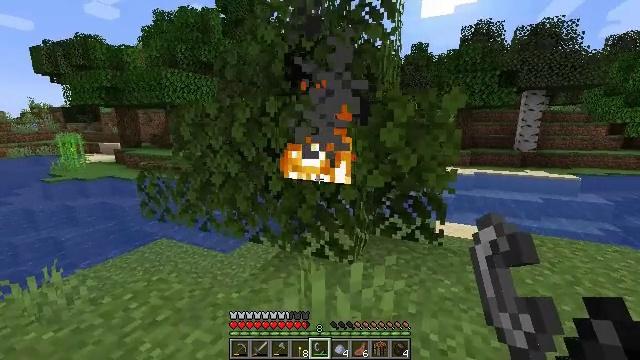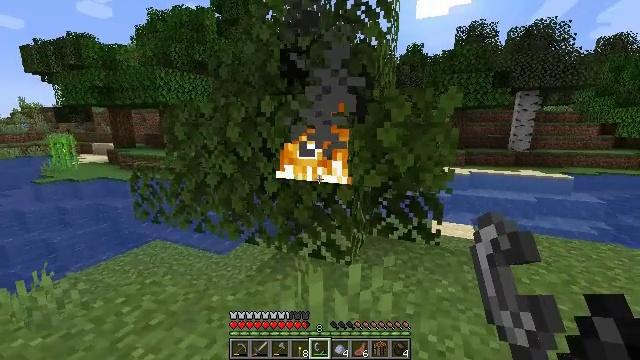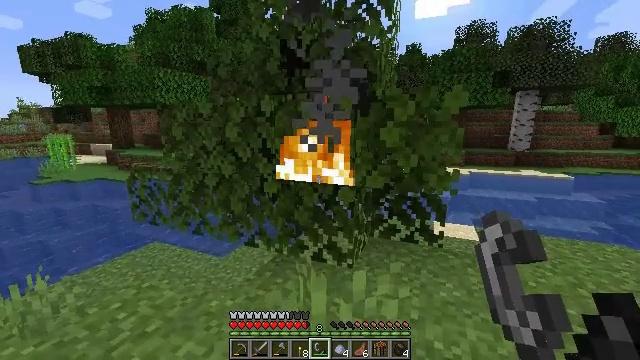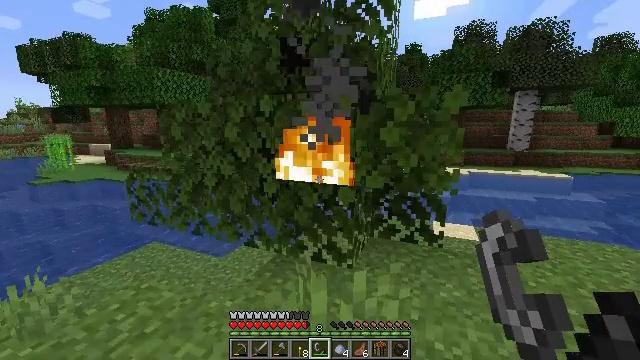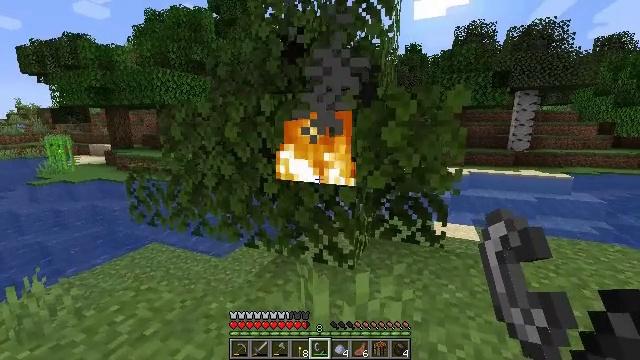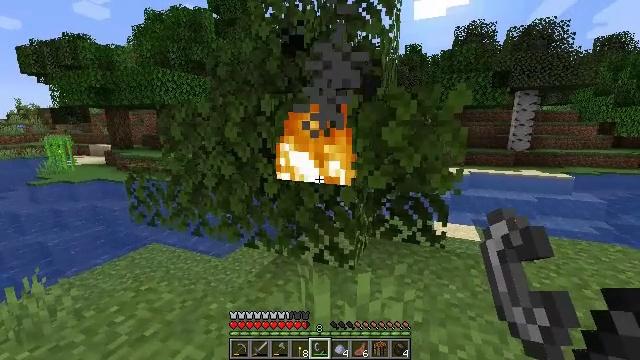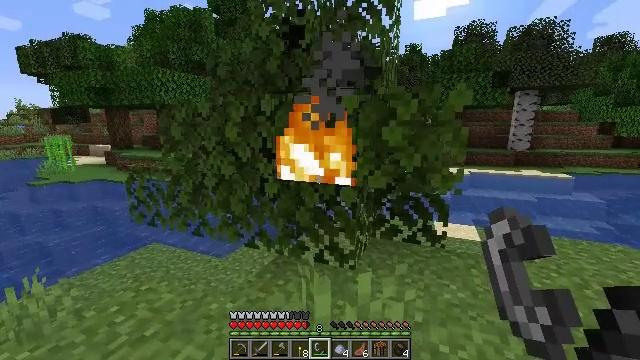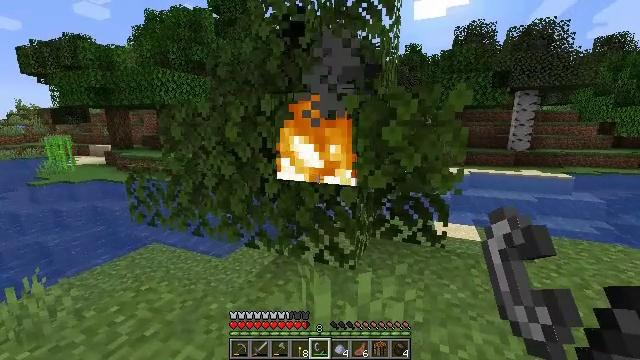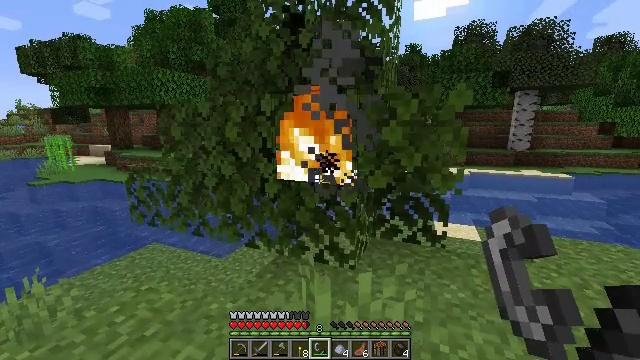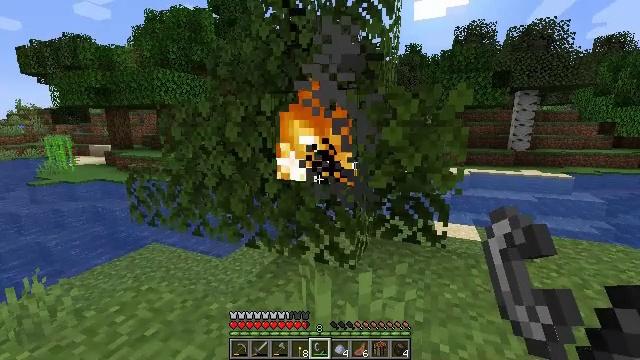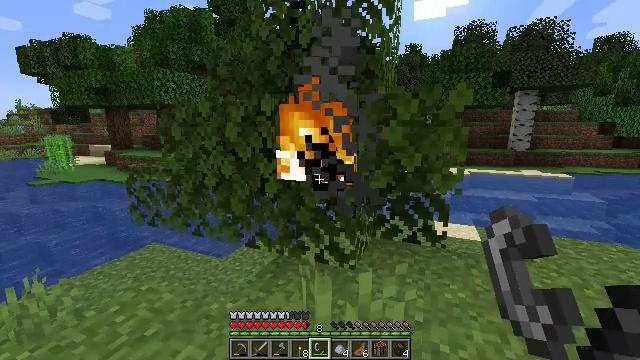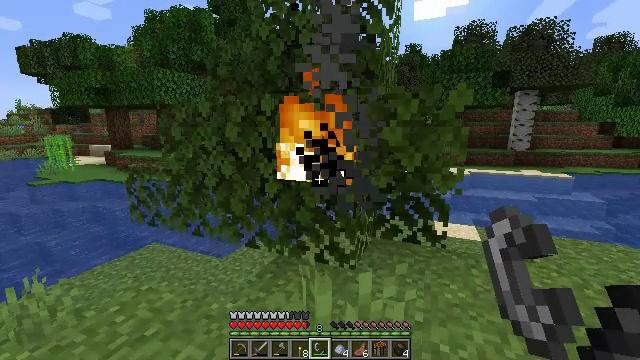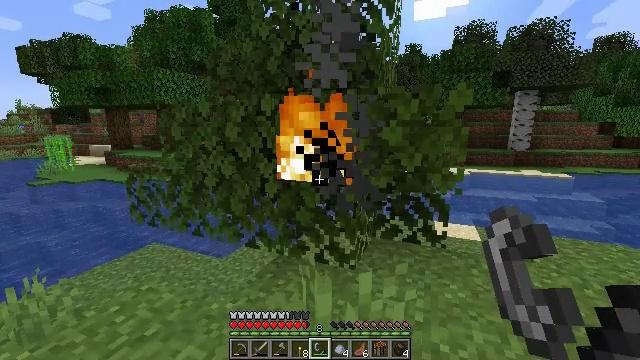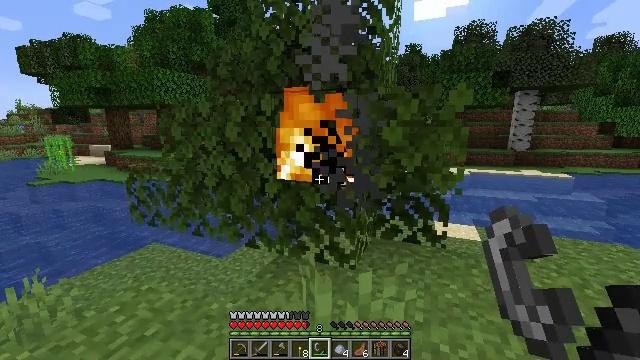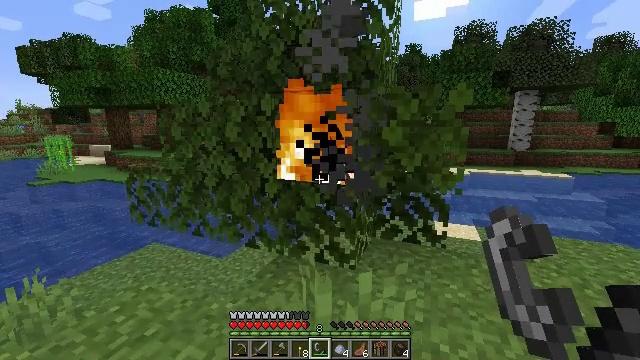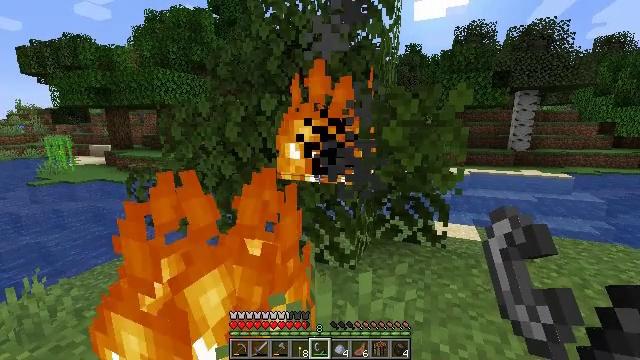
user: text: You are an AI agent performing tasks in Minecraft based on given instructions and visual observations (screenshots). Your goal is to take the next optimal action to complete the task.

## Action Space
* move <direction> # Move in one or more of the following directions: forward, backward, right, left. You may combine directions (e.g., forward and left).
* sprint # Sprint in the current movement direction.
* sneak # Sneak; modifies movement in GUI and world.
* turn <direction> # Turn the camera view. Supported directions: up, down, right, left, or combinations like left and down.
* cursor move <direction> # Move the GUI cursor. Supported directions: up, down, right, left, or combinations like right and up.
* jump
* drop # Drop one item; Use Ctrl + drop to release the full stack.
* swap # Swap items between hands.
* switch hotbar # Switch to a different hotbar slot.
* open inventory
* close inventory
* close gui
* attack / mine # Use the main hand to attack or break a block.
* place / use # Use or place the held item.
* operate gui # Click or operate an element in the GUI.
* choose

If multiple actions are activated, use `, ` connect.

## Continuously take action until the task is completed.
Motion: motion action
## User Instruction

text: Clear the fire from the area.
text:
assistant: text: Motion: no_op
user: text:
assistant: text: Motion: no_op
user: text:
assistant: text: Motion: no_op
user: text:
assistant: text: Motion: no_op
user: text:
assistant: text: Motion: no_op
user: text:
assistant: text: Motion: no_op
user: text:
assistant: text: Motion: no_op
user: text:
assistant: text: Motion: no_op
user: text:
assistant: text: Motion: no_op
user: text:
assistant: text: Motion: no_op
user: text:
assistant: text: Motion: no_op
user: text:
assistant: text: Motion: no_op
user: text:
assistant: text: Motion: no_op
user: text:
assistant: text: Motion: no_op
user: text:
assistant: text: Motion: no_op
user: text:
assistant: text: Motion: switch to hotbar 3
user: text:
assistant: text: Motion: switch to hotbar 3
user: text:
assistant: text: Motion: switch to hotbar 3
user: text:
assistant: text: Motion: switch to hotbar 3
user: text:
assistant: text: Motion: no_op
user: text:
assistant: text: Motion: move forward
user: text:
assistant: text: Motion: move forward
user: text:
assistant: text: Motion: move forward
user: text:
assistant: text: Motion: attack / mine
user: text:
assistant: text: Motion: attack / mine
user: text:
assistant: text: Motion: attack / mine
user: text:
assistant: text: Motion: attack / mine
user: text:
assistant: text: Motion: attack / mine
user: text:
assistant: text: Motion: attack / mine